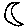
Label: moon